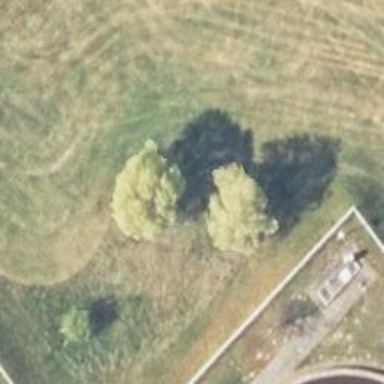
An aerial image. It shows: Deciduous tree with broadleaved leaves.